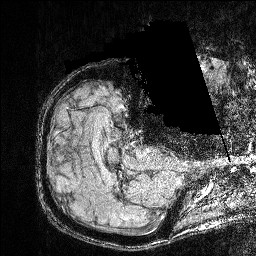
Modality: FLASH
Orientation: axial
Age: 30
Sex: male